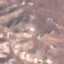
Land use / land cover: HerbaceousVegetation